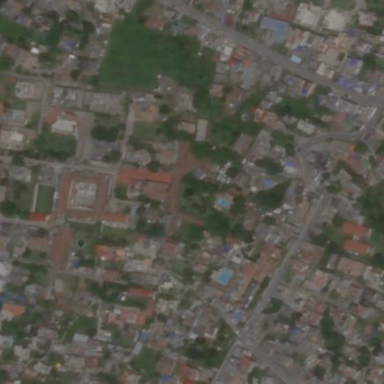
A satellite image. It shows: Hotel.